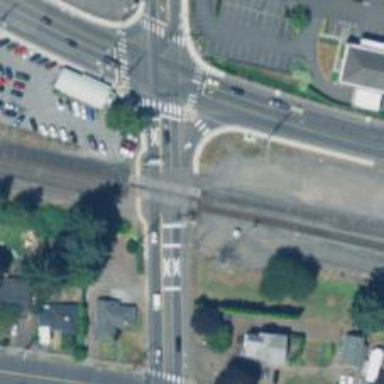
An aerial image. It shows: Railway crossing.